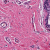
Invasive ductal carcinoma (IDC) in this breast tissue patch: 0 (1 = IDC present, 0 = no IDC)